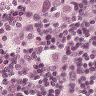
Metastatic tissue present: yes